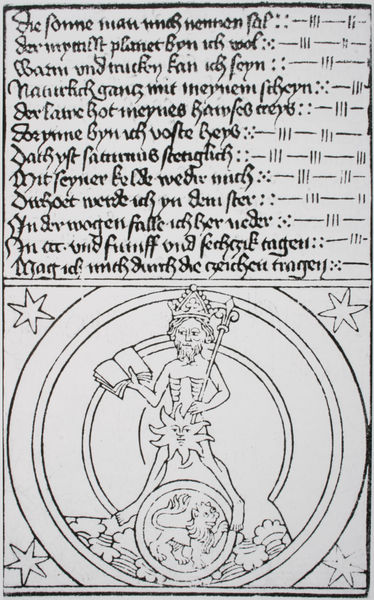
Titel: Baseler Holzschnitte, Sol
Standort: Schweinfurt
Institution: Bibliothek Otto Schäfer
Schlagwörter: akt, gott, hand, himmel, mann, nackt, weiß, wolken, blumen, haar, hell, hut, schwarz, skizze, symbol, zeichen, zeichnung, tier, muster, ornament, bart, mütze, arm, arme, gesicht, mensch, rahmen, bild, erde, sonne, figur, haare, blatt, krone, kreis, rund, beine, deutschland, bein, füße, holzschnitt, schrift, papier, stab, grafik, graphik, linien, farblos, rand, bischof, könig, lesen, deutsch, ring, striche, gestalt, mond, buch, fuss, ringe, stern, linie, scheiben, rippen, scheibe, druck, schnitt, sternbild, sterne, stich, seite, illustration, text, buchstaben, strich, kreise, holzdruck, literatur, herrscher, allegorie, lilie, buchdruck, ecken, wappen, mittelalter, gedicht, schreitend, mitra, rätsel, löwe, aufgeschlagen, sternzeichen, welt, konzentrisch, altdeutsch, handschrift, lied, zepter, szepter, latein, kalender, tierkreis, codex, liedtext, als, manuskript, minuskel, sterndeuter, holzschitt, althochdeutsch, traktakt, weltkreis, gedicht über die sonne, könig sonne, lauf der sonne, rippenbogen, mitelhochdeutsche schrift, astrologisches blatt, hochforat, allegoir, skriptum, erdkeris